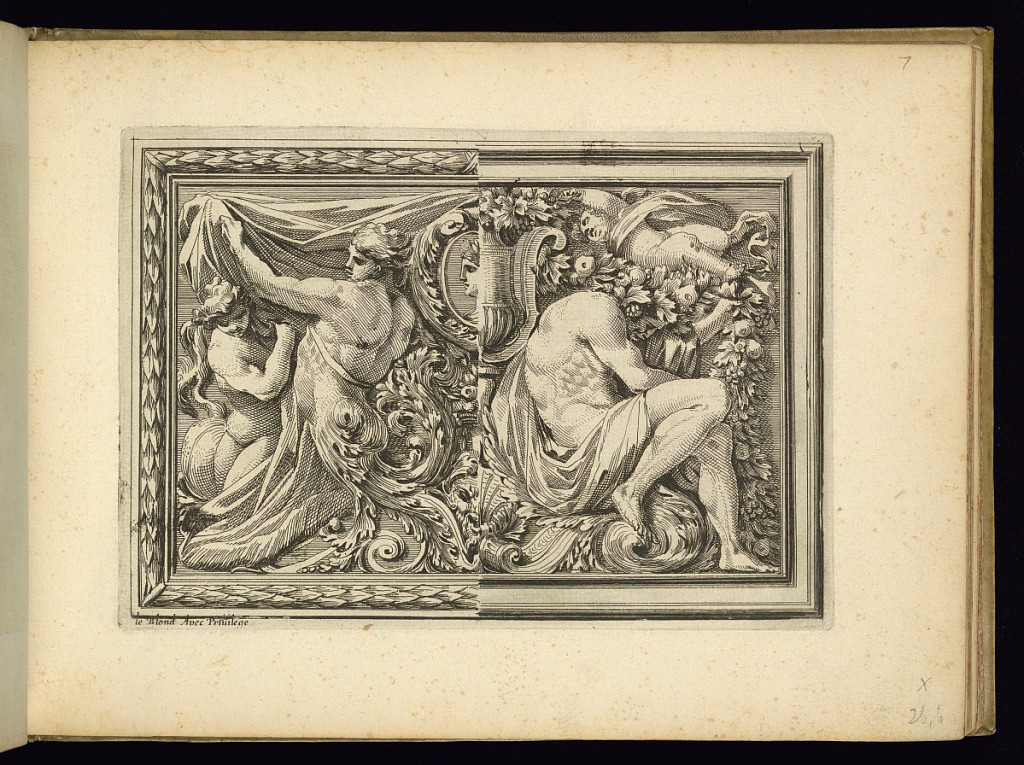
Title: Two Half Panel Designs
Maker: Jean Le Pautre, French, 1618–1682
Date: ca. 1651
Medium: Etching on laid paper
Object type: Print
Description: Two half panel designs featuring a male and female figures, putto, scrolling leaves, acanthus leaves, a vase, profile portrait, festoons of leaves and fruit, and textiles